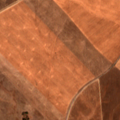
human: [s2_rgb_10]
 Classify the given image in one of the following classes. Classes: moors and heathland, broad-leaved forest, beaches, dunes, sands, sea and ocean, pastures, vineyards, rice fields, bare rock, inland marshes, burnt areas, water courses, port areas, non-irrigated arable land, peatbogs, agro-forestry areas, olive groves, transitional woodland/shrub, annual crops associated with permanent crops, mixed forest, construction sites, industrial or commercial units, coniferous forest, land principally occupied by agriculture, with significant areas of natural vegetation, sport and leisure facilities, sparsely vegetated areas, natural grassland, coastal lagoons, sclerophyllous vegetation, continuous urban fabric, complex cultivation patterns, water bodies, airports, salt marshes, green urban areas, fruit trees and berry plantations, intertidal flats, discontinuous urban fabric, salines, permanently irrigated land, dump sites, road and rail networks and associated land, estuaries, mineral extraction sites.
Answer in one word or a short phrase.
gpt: non-irrigated arable land